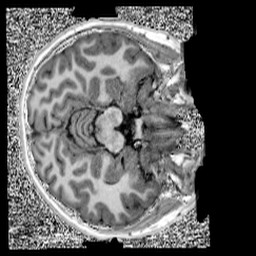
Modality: UNIT1
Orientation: axial
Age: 12
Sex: female
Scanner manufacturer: siemens
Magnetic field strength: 3 T
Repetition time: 4 s
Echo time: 0.00303 s